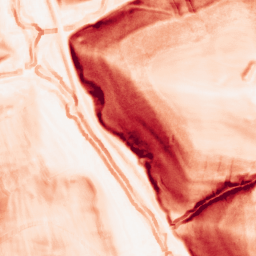
Category: morphological
Decomposition family: morphological_gradient
Decomposition parameters: size: 5
shape: square
Upsampling method: cubic_catmull_rom
Upsampling parameters: scale: 2
Upsampling scale: 2